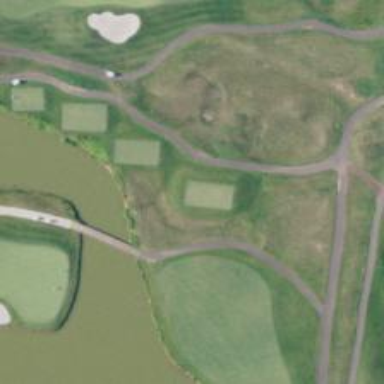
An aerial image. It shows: Footway that serves as golf path.